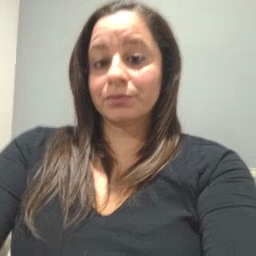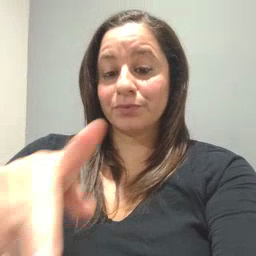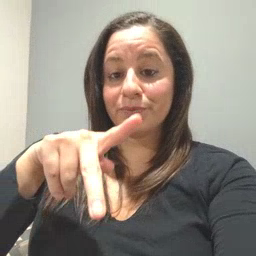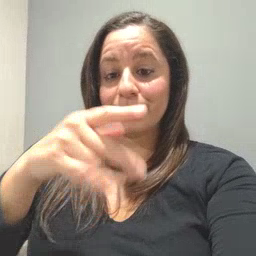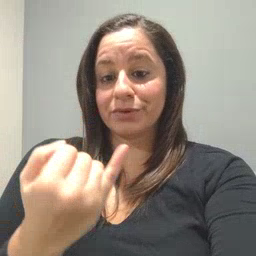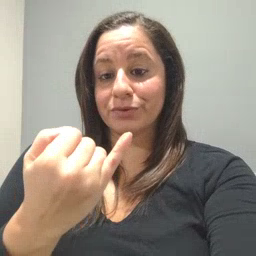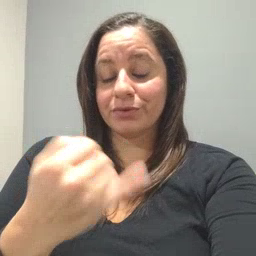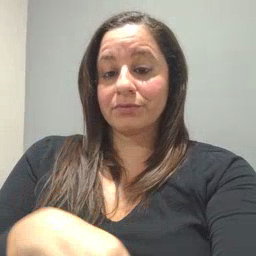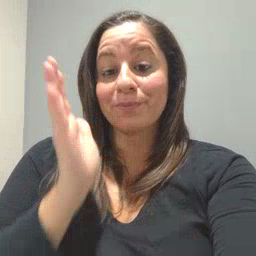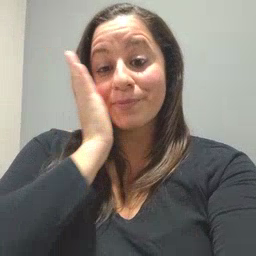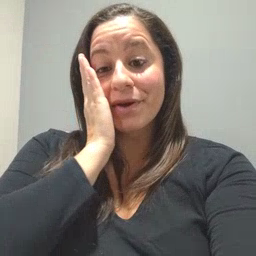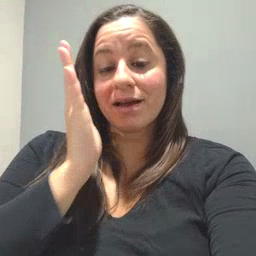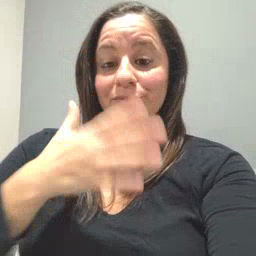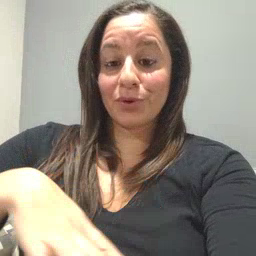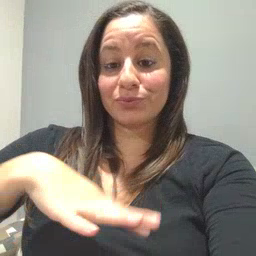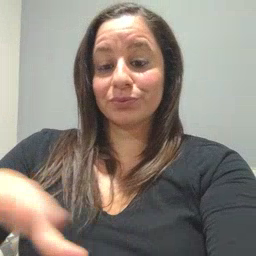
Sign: pajamas